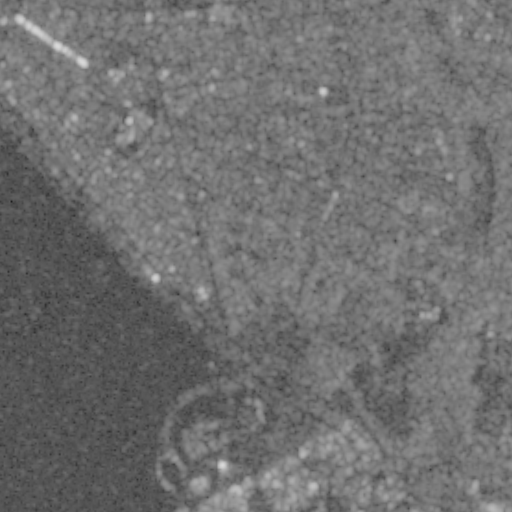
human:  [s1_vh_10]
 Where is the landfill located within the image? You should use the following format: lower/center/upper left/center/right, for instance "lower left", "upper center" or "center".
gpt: The landfill is located in the lower right of the image.
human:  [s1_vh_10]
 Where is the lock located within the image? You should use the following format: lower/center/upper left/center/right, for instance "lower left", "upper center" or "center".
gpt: The lock is located in the lower center of the image.
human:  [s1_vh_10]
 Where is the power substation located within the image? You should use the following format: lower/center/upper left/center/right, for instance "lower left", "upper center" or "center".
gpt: The power substation is located in the upper center of the image.
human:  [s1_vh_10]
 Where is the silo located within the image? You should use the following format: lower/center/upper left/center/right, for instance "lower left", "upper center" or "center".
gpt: The silo is located in the upper center of the image.
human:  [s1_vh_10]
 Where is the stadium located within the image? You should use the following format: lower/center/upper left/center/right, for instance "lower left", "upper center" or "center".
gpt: The stadium is located in the lower right of the image.
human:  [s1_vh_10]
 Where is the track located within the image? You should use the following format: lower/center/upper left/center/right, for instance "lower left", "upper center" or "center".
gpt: The track is located in the lower right of the image.
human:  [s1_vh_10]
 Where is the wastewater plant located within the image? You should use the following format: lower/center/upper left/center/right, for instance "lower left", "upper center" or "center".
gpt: The wastewater plant is located in the center right of the image.
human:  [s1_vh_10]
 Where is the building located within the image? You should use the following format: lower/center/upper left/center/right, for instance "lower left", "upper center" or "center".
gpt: There is no building in the image.

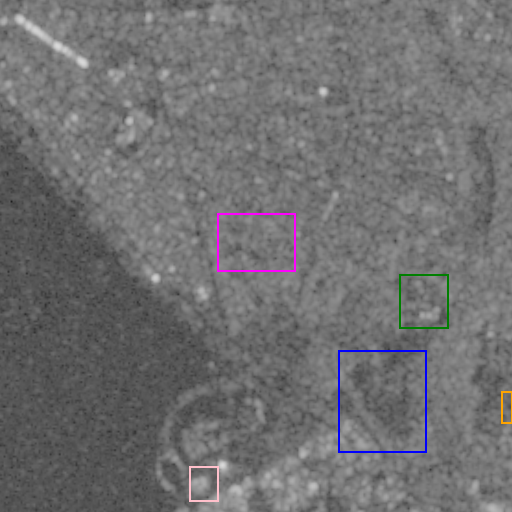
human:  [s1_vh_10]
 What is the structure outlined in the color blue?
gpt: The structure outlined in blue is a landfill.
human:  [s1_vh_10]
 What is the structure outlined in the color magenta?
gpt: The structure outlined in magenta is a park.
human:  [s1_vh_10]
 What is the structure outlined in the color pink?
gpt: The structure outlined in pink is a parking lot.
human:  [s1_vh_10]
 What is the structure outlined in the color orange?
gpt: The structure outlined in orange is a stadium.
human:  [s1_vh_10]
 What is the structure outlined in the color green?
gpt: The structure outlined in green is a wastewater plant.
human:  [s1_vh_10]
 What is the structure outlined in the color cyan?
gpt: There is no cyan outline.